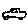
Label: car